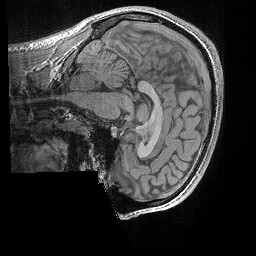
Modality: T1w
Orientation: sagittal
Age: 22
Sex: male
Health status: healthy
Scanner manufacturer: siemens
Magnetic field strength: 3 T
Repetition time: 0.02 s
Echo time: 0.00492 s